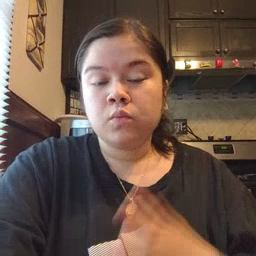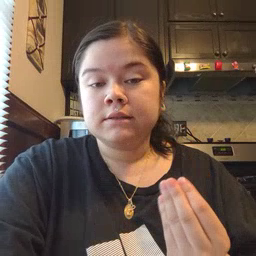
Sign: wet